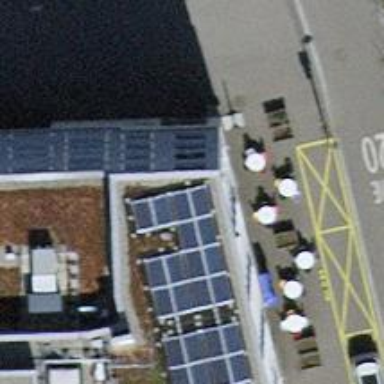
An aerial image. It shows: Café.